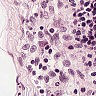
Metastatic tissue present: no